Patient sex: M
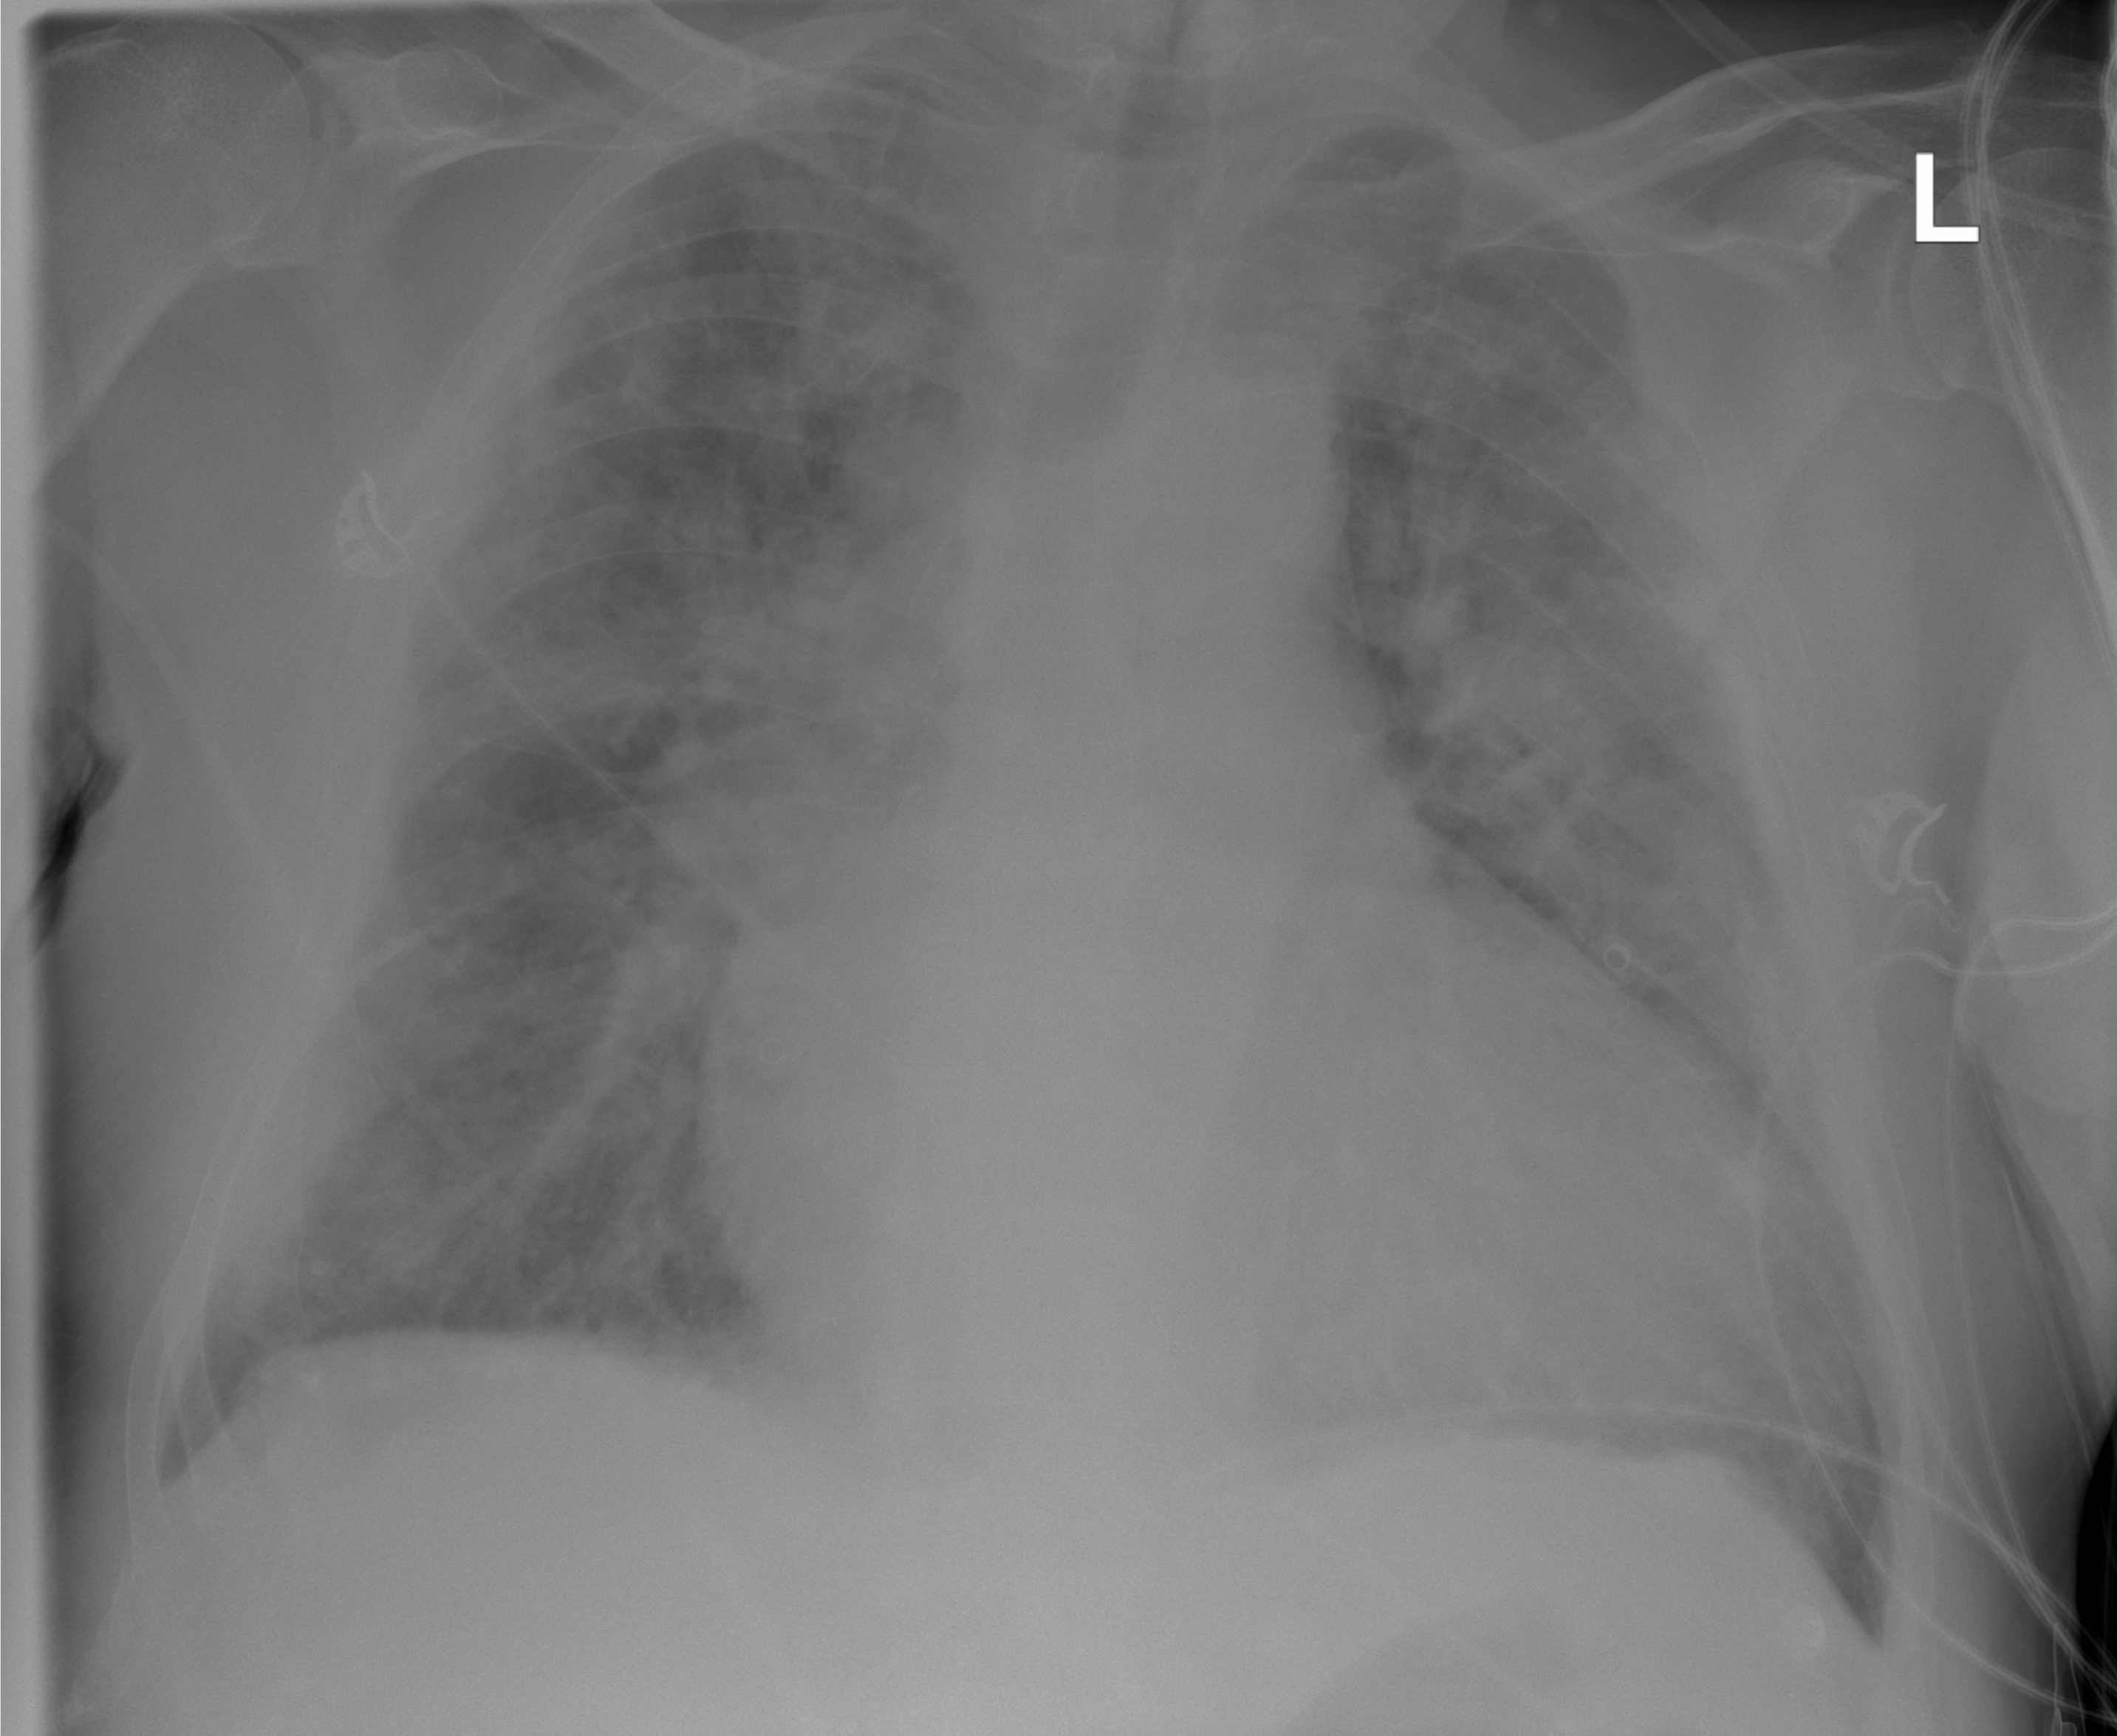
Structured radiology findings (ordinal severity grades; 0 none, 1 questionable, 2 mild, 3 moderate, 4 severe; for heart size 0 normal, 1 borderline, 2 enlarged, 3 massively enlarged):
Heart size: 3
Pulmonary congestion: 2
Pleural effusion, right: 0
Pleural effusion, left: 0
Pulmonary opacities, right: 3
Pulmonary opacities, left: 3
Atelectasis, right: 2
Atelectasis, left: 2